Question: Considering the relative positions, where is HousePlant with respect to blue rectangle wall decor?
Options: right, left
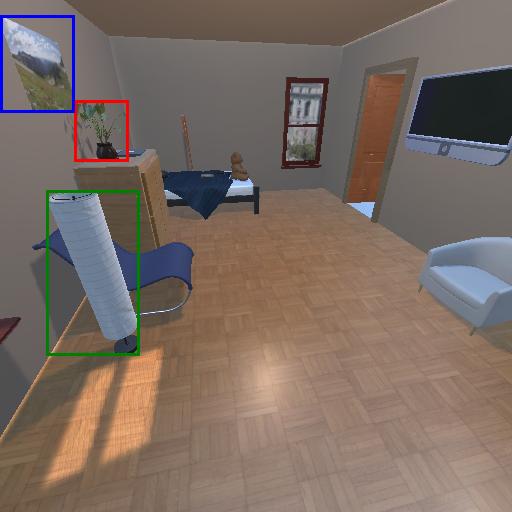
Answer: right